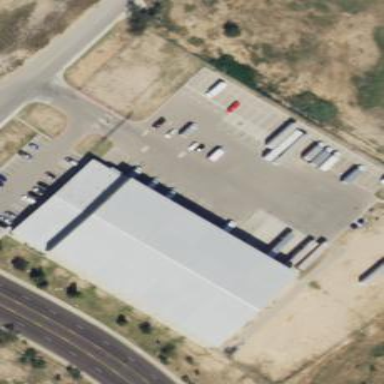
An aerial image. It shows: Warehouse building.